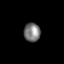
Tissue: skin
Cell type: Fibroblasts
Senescence score: 0.7047
Nuclear area (px): 302
Mean DAPI intensity: 122.543